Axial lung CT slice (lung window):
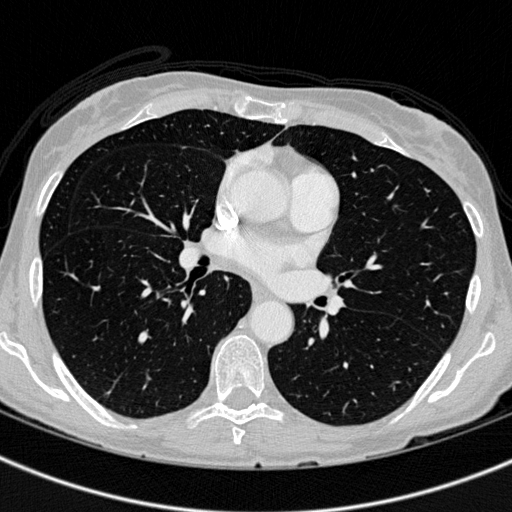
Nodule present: no